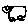
Label: car